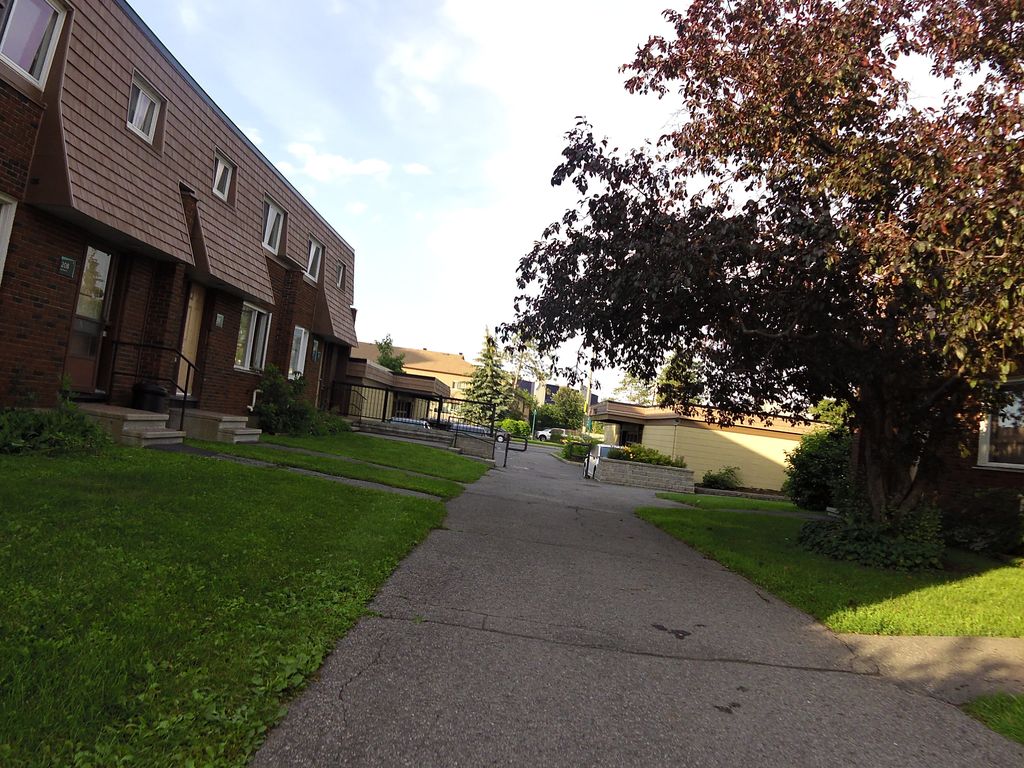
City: ottawa-gatineau